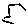
Label: hexagon